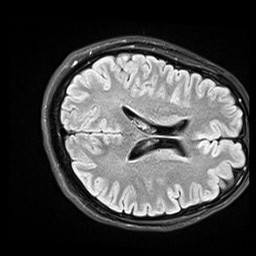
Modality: FLAIR
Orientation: axial
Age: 27
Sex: male
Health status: healthy
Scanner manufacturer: siemens
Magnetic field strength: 3 T
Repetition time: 9 s
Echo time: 0.088 s